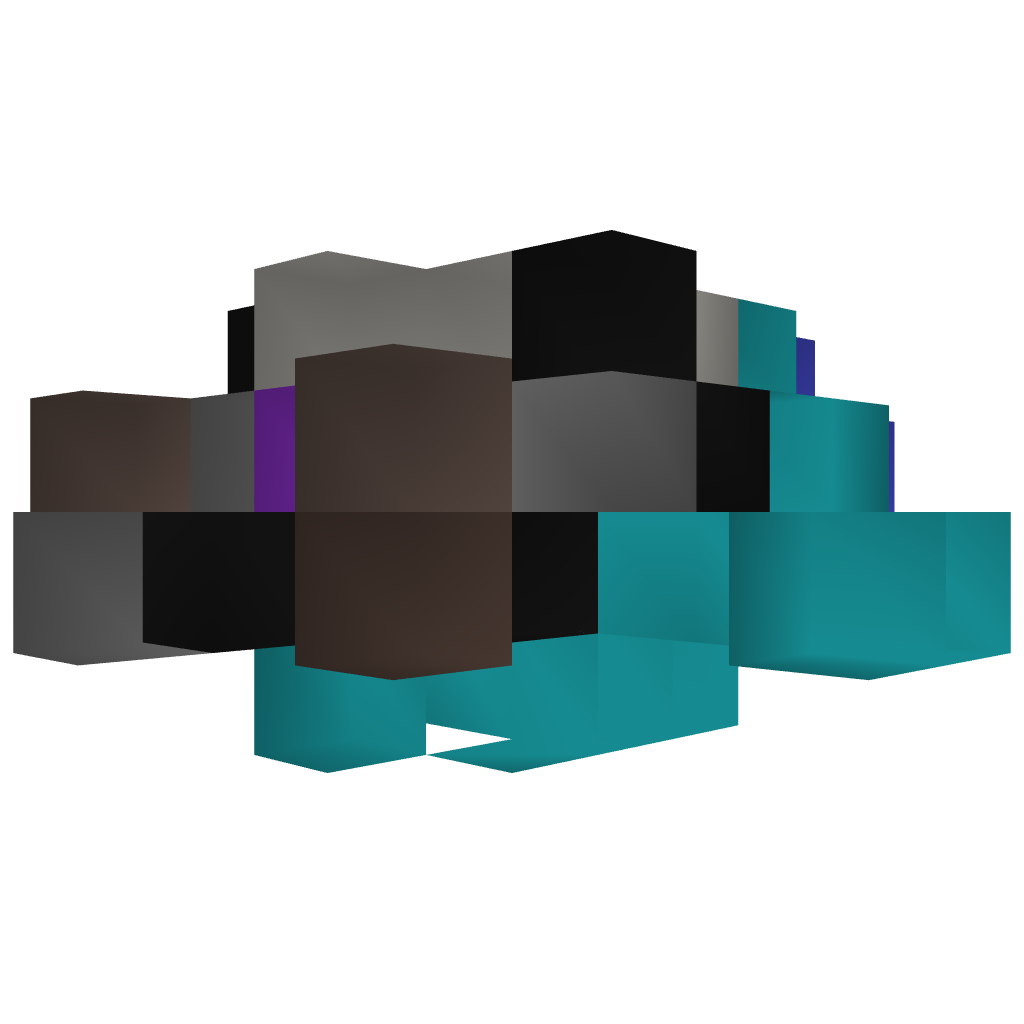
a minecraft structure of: Fighter/Attacker Kn-181 F/A